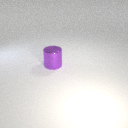
large purple metal cylinder